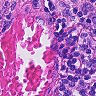
Metastatic tissue present: no